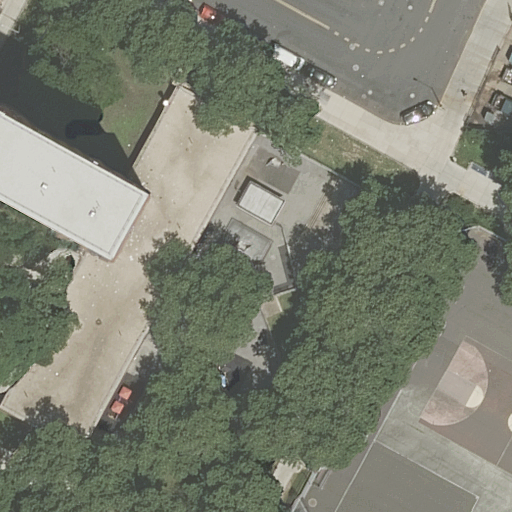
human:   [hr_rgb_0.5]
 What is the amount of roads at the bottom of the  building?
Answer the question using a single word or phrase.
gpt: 0

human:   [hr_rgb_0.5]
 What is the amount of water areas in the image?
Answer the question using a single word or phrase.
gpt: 0

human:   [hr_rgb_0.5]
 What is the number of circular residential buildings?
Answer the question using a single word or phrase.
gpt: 0

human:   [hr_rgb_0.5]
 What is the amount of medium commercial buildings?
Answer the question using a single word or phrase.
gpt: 0

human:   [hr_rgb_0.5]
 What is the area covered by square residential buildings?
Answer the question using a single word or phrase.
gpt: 0m2

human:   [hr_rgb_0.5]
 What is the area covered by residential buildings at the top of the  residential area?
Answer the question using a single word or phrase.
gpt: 0m2

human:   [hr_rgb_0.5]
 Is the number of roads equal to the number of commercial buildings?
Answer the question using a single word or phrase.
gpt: no

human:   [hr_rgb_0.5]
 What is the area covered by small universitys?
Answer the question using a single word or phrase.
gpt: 0m2

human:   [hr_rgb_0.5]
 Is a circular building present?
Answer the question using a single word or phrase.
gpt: no

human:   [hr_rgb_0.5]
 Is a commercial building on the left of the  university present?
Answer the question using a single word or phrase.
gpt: no

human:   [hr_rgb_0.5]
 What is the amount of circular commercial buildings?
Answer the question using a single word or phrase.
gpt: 0

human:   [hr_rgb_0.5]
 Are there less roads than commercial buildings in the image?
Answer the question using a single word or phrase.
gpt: no

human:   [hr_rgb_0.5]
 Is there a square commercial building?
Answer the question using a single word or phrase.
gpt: no

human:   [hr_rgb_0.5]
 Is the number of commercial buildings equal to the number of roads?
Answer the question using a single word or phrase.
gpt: no

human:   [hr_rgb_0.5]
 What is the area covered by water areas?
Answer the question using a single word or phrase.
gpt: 0m2

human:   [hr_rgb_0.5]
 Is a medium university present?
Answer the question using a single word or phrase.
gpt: no

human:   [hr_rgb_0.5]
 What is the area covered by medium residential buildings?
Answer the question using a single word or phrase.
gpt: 0m2

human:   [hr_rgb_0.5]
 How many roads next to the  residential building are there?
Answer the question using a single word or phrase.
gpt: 2

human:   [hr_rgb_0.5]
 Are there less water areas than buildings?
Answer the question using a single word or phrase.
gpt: yes

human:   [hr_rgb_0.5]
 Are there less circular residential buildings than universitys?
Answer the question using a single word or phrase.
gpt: yes

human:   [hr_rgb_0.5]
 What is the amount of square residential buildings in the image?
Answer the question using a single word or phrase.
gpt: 0

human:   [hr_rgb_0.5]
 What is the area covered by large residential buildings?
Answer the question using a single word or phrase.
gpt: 1109m2

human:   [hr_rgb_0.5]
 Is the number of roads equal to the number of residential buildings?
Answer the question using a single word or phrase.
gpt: no

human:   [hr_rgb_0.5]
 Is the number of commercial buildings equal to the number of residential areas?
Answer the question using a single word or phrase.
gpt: no

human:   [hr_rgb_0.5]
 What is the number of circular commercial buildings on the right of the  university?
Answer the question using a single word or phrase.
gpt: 0

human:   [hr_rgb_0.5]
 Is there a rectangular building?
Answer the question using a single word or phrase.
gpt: no

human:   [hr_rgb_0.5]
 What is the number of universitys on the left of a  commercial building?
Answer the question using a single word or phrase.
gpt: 0

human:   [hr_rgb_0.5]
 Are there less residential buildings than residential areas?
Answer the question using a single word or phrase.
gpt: no

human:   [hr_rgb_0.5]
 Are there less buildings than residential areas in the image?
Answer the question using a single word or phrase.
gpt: no

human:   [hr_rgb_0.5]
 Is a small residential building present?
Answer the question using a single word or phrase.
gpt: no

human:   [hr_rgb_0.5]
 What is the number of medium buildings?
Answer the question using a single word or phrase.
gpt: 0

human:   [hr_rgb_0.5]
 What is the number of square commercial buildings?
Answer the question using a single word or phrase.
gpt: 0

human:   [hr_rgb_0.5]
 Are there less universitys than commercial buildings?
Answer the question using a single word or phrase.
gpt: no

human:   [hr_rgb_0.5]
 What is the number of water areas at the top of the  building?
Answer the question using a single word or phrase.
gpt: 0

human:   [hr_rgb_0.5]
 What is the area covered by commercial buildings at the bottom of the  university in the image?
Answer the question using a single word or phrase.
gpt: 0m2

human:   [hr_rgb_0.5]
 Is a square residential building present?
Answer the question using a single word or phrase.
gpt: no